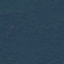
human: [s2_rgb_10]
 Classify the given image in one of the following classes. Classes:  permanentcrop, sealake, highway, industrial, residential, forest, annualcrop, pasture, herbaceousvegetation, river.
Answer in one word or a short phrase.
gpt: Forest